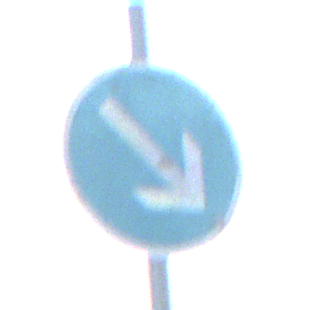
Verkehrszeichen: VorgeschriebeneVorbeifahrtRechts
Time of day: SunriseSunset
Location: Outdoor (Nature)
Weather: PartlyCloudy
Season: NotSpecified
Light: Natural